Field crop: maize
Growth stage: 1
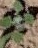
Species: chenopodium